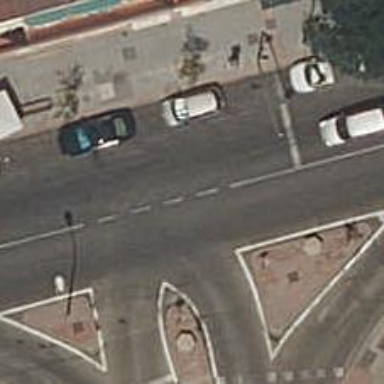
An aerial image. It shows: Road with traffic signals.